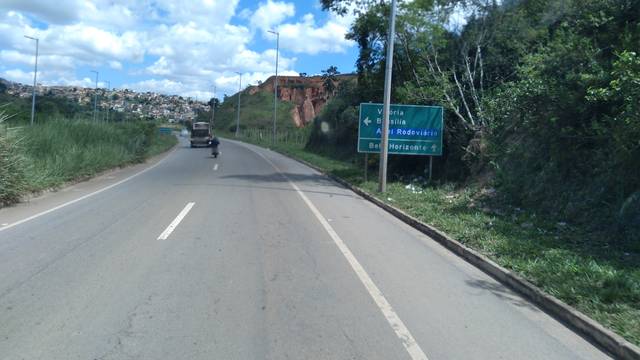
Region: Brazil
Coordinates: -19.872, -43.883